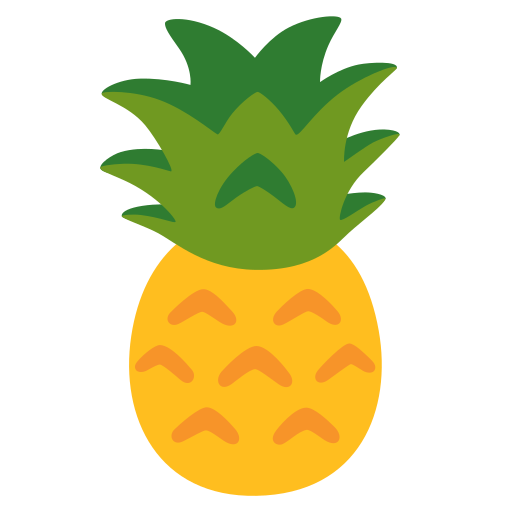
Emoji: 🍍